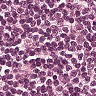
Metastatic tissue present: no